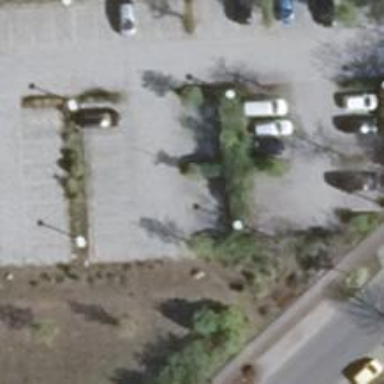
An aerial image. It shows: Road serving as parking aisle.